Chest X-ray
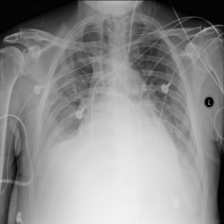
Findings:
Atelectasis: negative
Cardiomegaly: negative
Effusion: positive
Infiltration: positive
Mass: negative
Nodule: negative
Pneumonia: negative
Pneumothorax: negative
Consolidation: negative
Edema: negative
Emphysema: negative
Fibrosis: negative
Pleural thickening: negative
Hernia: negative